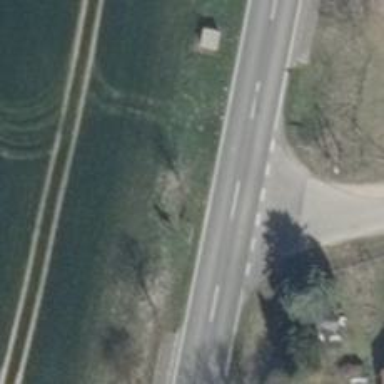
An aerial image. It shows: Emergency access point on the road.